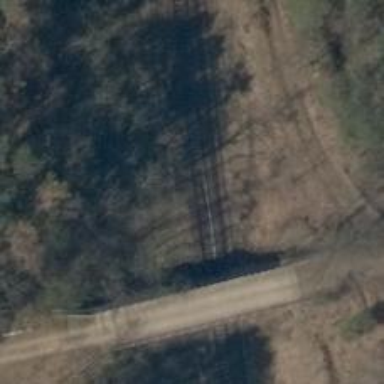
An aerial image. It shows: Railway milestone.